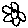
Label: flower